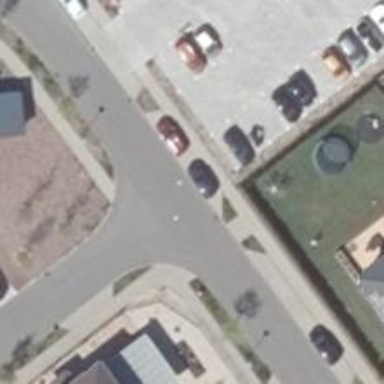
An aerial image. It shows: Unmarked crossing on footway.